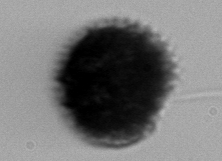
Label: Gonyaulax